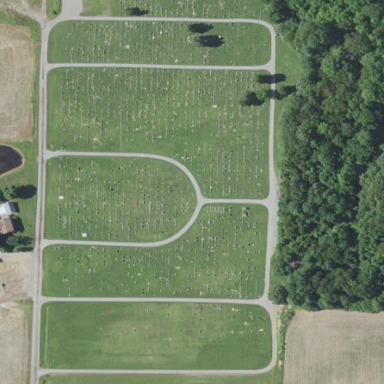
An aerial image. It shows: Cemetery.